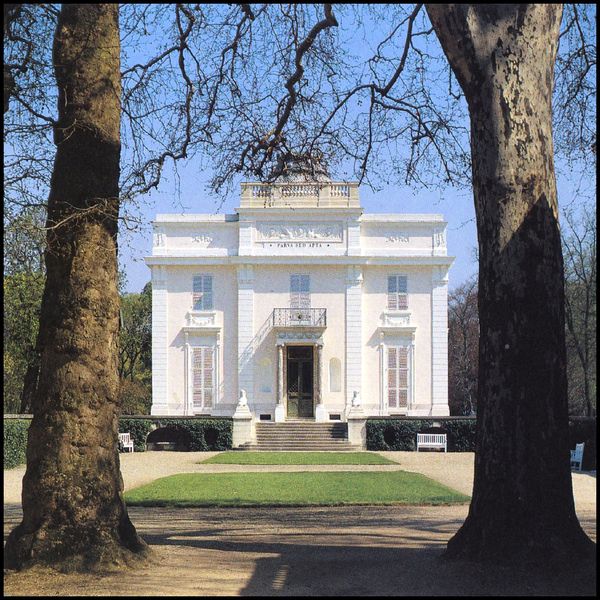
Titel: Bagatelle
Künstler: Francois-Joseph Bélanger
Standort: Paris, Jardin de Bagatelle (EU - F - Ile-de-France)
Schlagwörter: baum, himmel, schatten, weiß, bäume, äste, fenster, gebäude, haus, park, rasen, wiese, ast, sonne, garten, balkon, mauer, hecke, türe, winter, treppe, tor, foto, eingang, palast, efeu, beet, vorderansicht